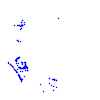
Particle: proton